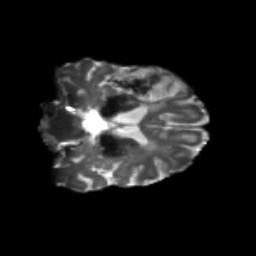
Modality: T2w
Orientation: coronal
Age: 75
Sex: male
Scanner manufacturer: siemens
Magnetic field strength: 3 T
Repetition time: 5.47 s
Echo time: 0.0854 s